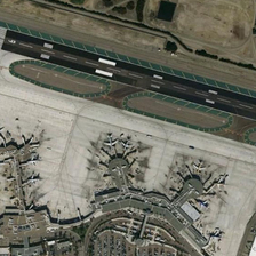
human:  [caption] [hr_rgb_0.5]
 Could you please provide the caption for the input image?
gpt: three star like buildings standing on a tarmac next to an airport runway with aeroplanes standing on it .

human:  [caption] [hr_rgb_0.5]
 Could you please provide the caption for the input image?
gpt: a staight airstrip lays beside the passenger termial building .

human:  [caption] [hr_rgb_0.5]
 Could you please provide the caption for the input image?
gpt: there are many planes idling in the square of the airport next tp a straight runway .

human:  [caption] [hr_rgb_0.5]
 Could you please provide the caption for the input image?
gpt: boarding gate and some planes and a flight strip with green guard bar .

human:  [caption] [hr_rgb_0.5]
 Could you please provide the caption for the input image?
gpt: some planes are parked near three terminals in an airport with parking lots and runways .